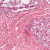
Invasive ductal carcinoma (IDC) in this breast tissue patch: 0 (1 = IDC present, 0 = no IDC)